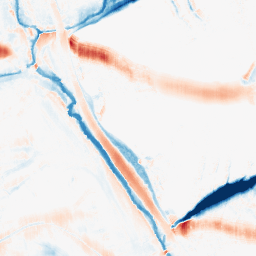
Category: morphological
Decomposition family: morphological_ellipse
Decomposition parameters: operation: average
width: 30
height: 10
Upsampling method: lanczos
Upsampling parameters: scale: 2
Upsampling scale: 2